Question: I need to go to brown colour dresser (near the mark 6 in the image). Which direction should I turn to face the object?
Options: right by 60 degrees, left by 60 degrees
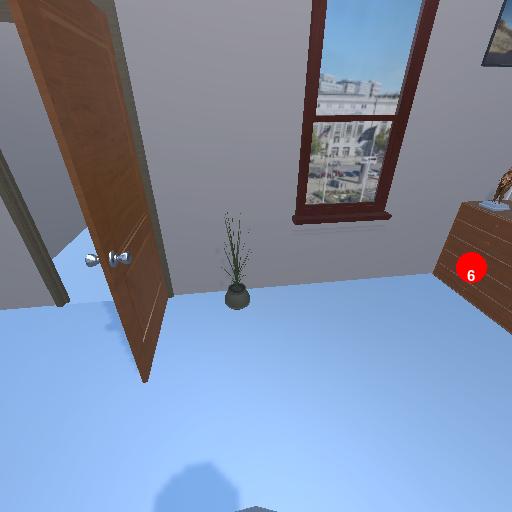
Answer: right by 60 degrees